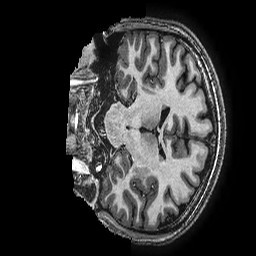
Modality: T1w
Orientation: coronal
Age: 17
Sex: female
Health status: ill
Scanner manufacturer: ge
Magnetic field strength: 3 T
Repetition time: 0.00766 s
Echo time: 0.003476 s